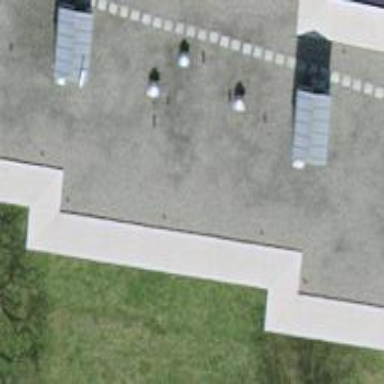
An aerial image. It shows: Modern apartment building with flat roof design.